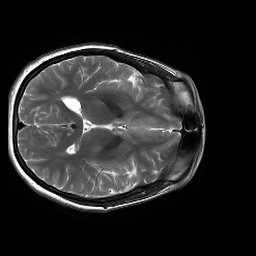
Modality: T2w
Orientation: axial
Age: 33
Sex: female
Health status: healthy
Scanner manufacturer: siemens
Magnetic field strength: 3 T
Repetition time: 4.01 s
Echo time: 0.116 s